Interaction volume radius: 5 \u00c5
Interaction volume height: 20 \u00c5
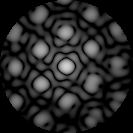
Disorder parameter: 0.2092